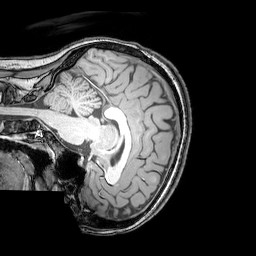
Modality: T1w
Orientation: sagittal
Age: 24
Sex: female
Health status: healthy
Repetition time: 0.081 s
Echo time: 0.037 s